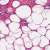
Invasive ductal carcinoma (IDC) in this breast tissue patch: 0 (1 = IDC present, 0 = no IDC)